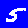
Digit: 5